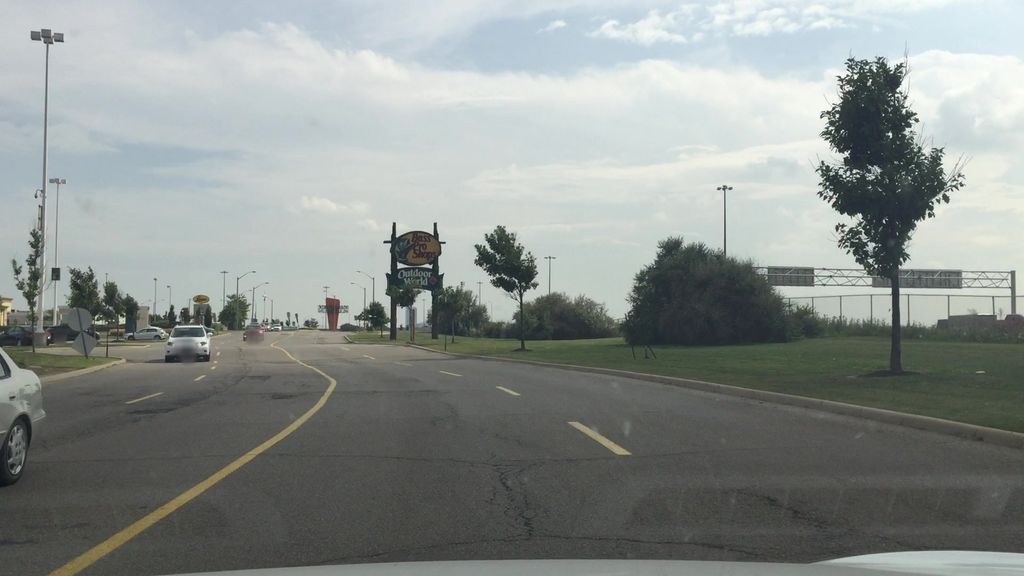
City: toronto